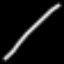
Label: line